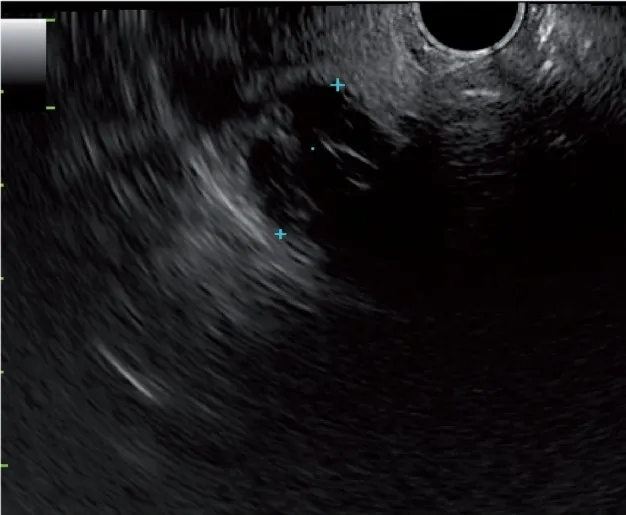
Incidental endoscopic ultrasound finding of a 17 mm multi-locular cystic lesion of the thyroid. The endoscope is advanced by 18-20 cm and is orientated towards the anterior wall of the oesophagus.
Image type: radiology (ultrasound)